Field crop: maize
Growth stage: 2
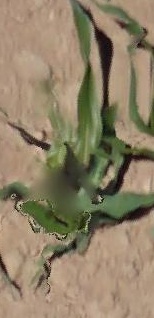
Species: maize